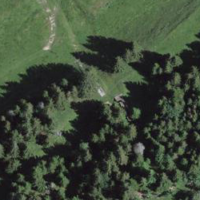
EUNIS habitat code: 44
Species observed at this site:
Sambucus racemosa